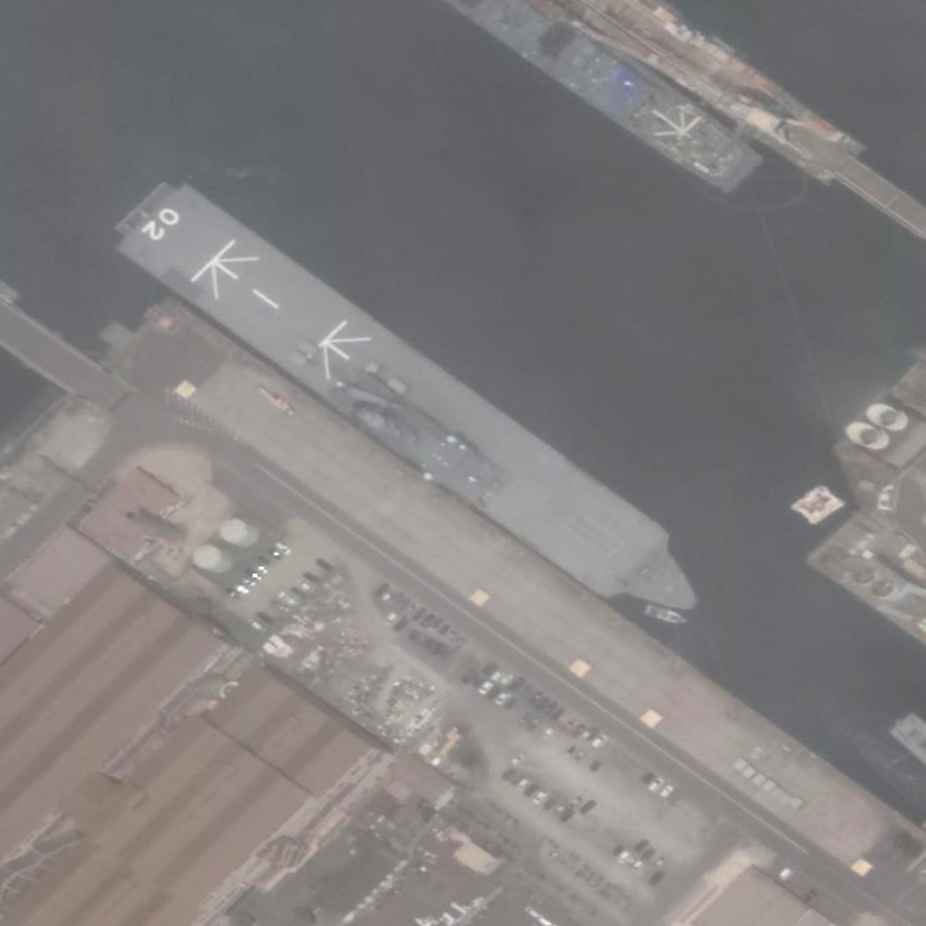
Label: assault